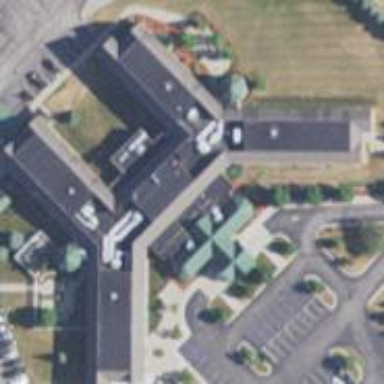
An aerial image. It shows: Nursing home.